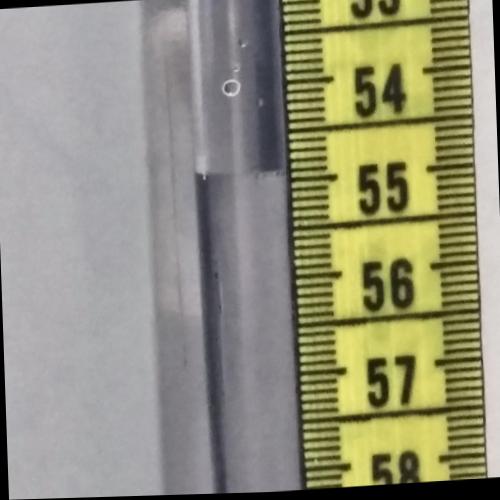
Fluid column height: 54.9 cm